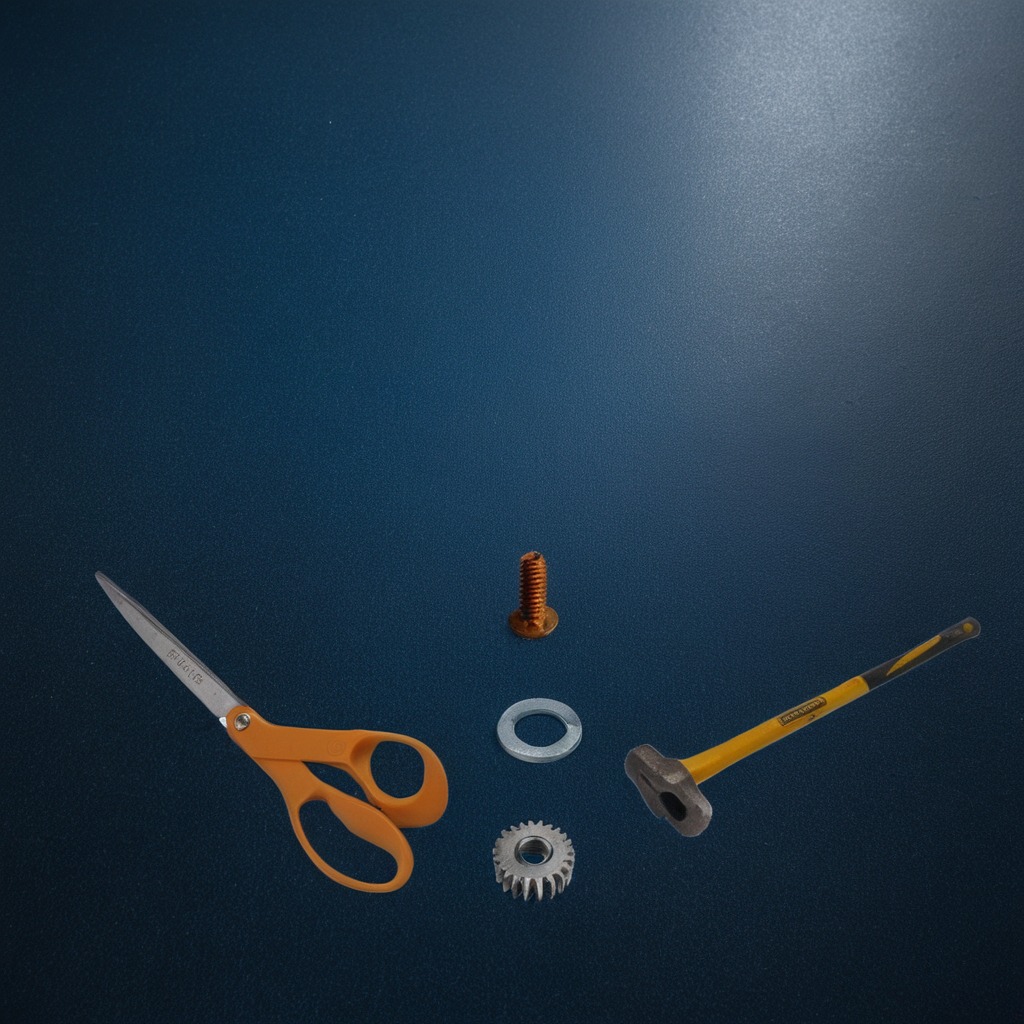
A gear with teeth, a washer, a screw, a hammer and a pair of scissors are lying on the granite tabletop.